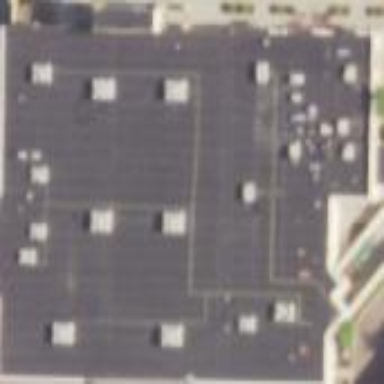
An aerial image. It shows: Retail building.